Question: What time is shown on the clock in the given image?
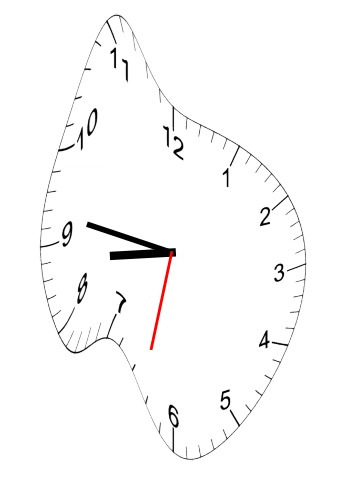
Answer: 08:46:32